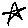
Label: star